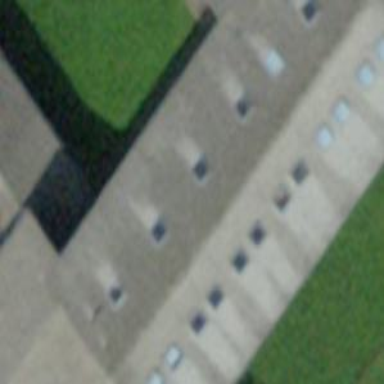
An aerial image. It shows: School building.